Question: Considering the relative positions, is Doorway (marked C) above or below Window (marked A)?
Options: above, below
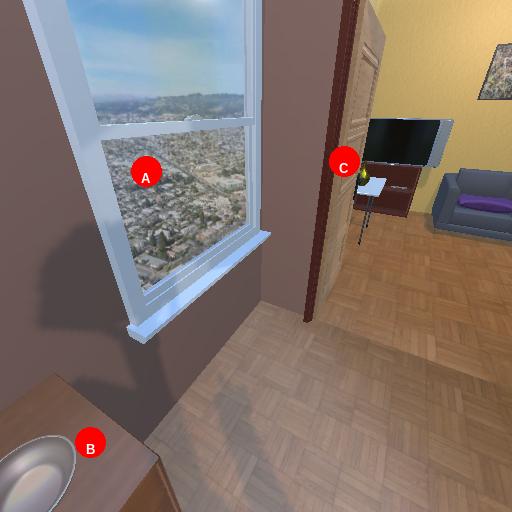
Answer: above